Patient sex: F
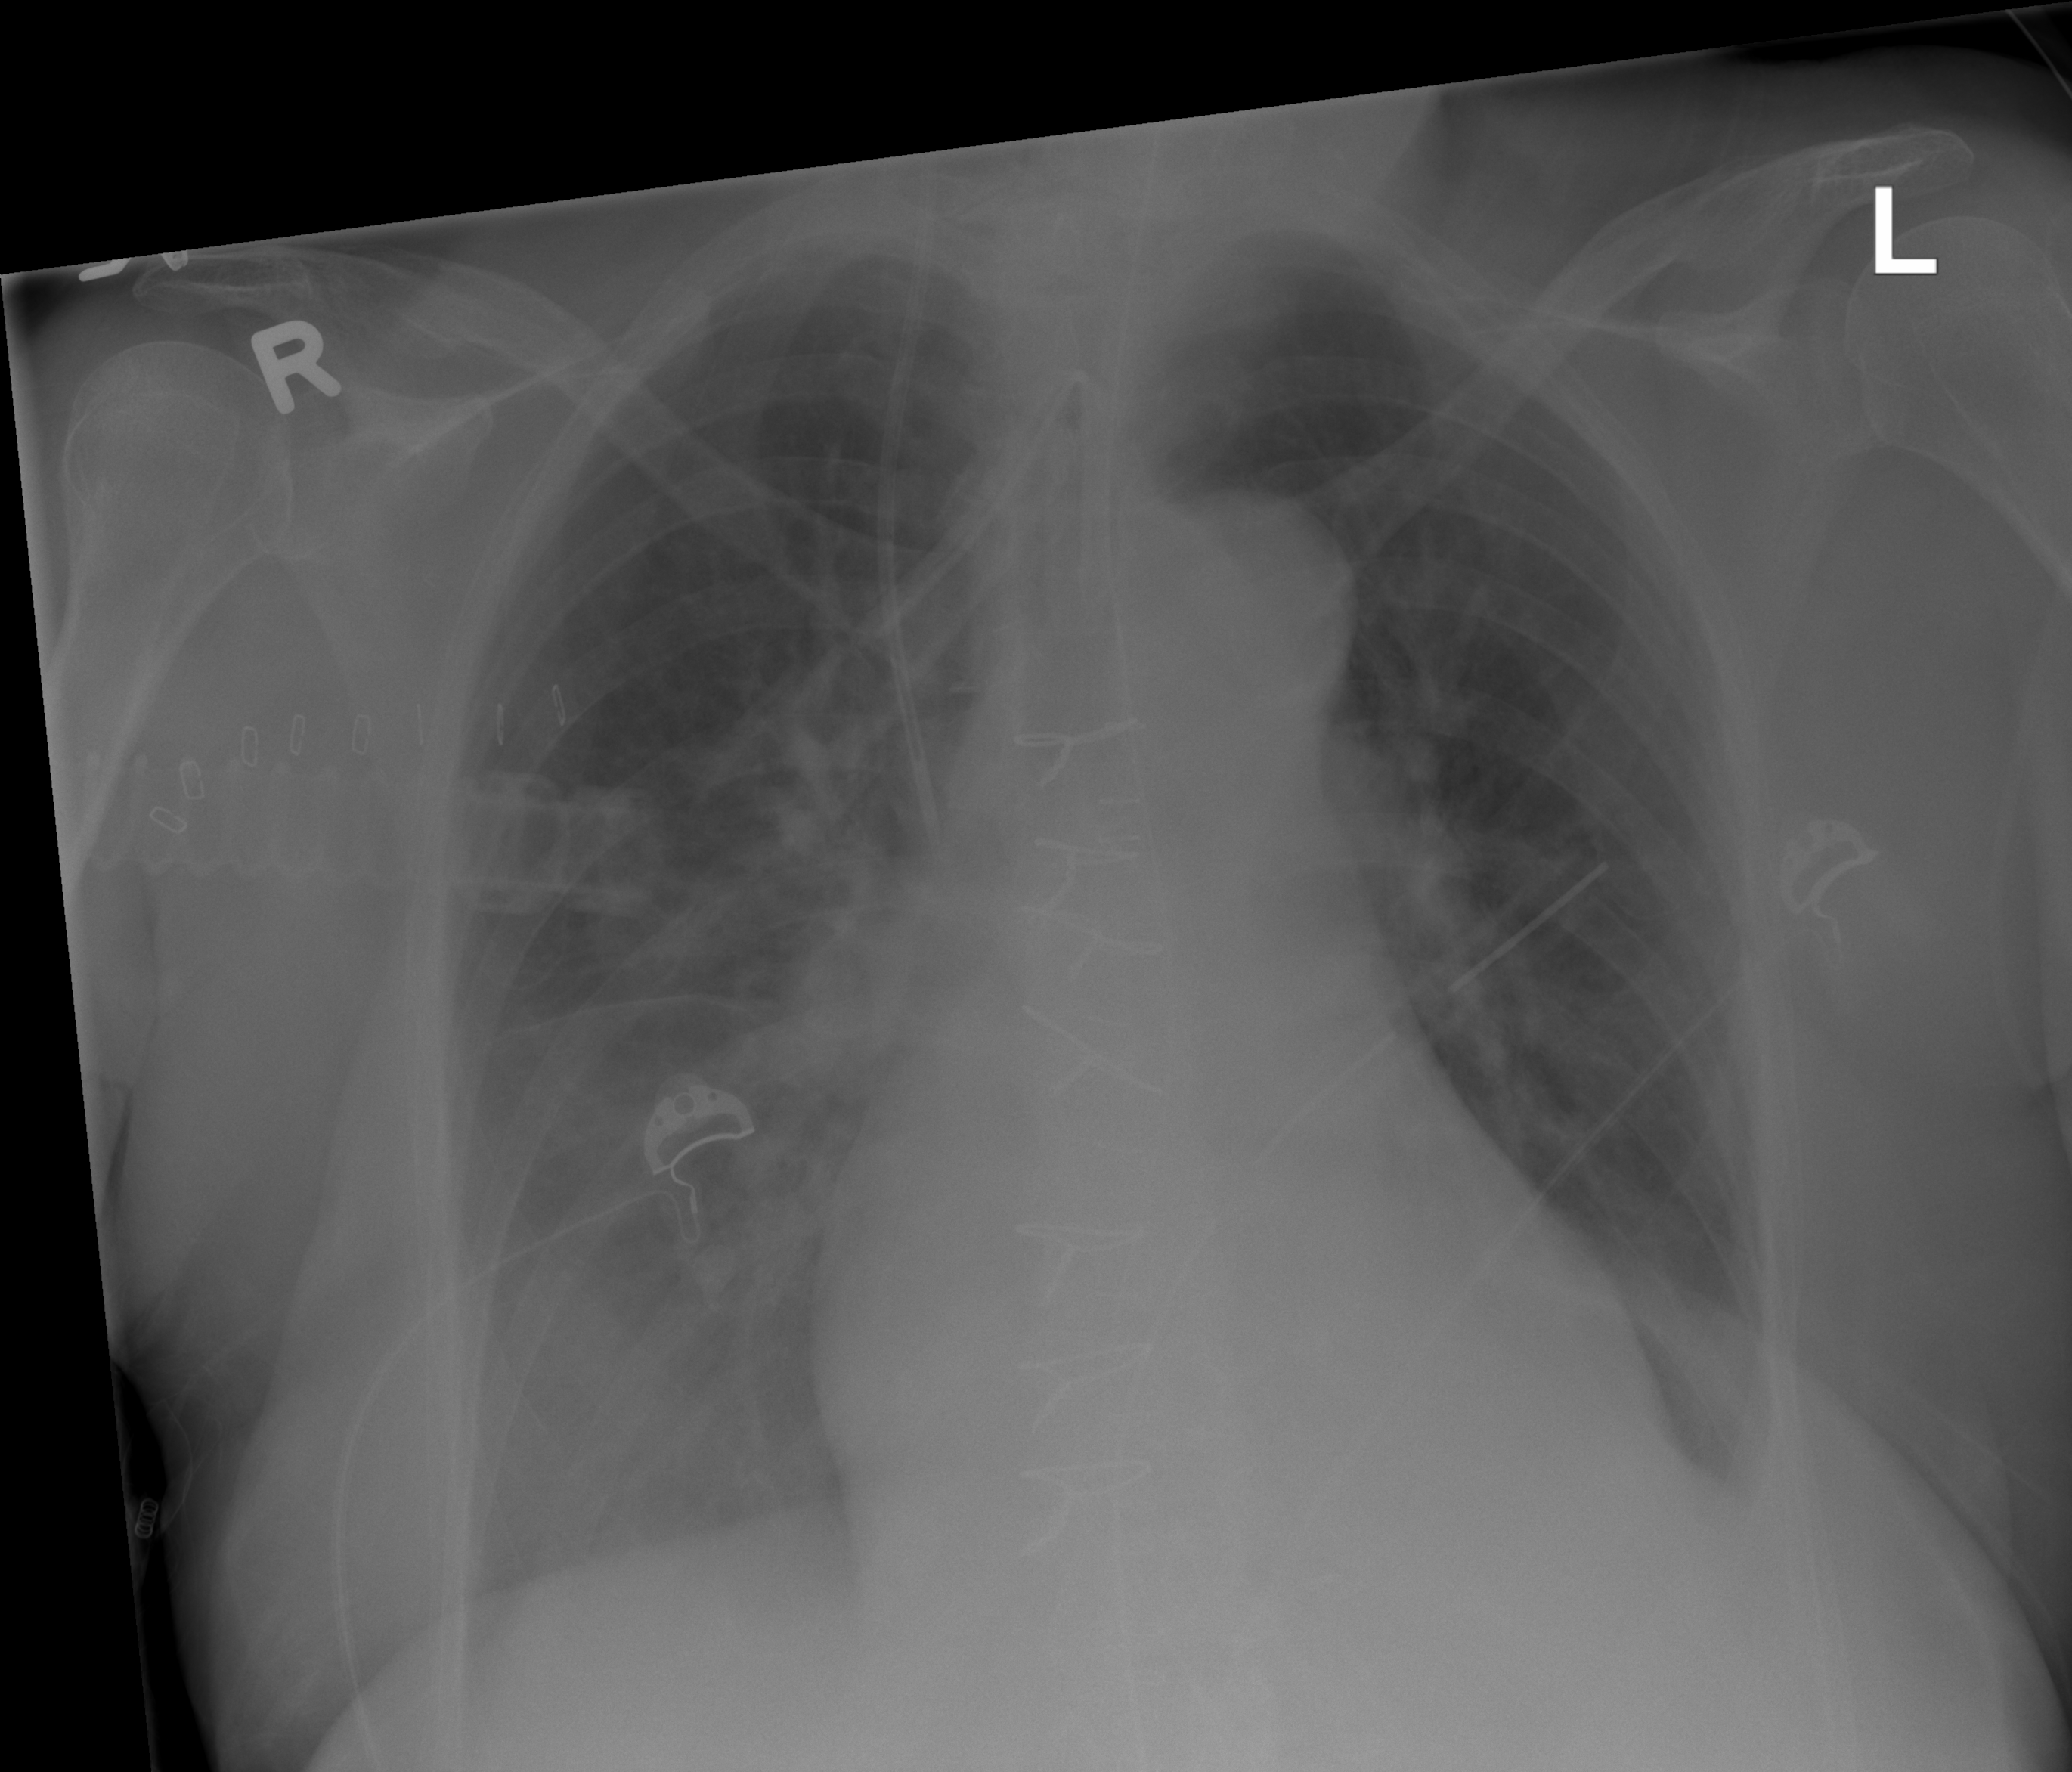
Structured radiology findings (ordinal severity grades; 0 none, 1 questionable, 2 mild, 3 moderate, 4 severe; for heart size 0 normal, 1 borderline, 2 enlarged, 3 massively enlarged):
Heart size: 2
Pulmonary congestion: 2
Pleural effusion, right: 2
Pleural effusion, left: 2
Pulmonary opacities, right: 0
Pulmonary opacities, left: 0
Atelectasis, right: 2
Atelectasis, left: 2